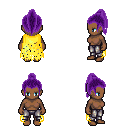
a pixel art fantasy rpg character, female body template, human, dark skin, yellow tattered cape, metal pants, purple long topknot hairstyle, four views (front, back, left, right), 2x2 character sprite sheet, small pixel art, hard edges, no anti-aliasing